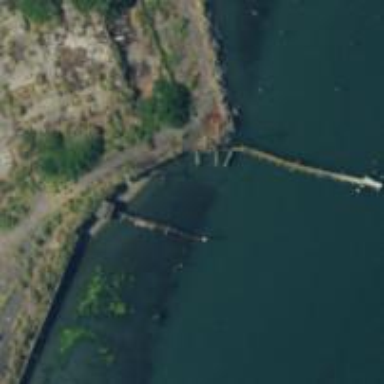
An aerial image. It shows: Pier that has been ruined.